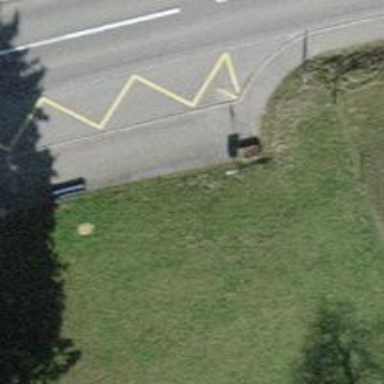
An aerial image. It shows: Bus stop with platform for public transport.